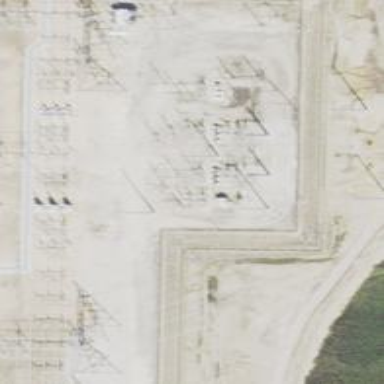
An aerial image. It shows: Switch used for power control.